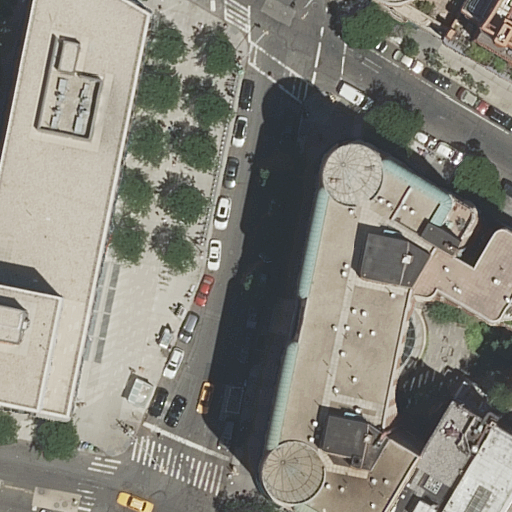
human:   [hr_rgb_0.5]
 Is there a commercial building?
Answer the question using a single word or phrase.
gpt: no

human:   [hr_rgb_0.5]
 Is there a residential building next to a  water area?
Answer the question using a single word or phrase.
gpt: no

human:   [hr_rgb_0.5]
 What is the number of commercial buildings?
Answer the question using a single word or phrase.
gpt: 0

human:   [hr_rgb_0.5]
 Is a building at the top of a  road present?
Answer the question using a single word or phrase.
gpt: yes

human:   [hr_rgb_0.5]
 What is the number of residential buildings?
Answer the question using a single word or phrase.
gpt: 8

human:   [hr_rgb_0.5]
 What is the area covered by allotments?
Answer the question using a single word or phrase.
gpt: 0m2

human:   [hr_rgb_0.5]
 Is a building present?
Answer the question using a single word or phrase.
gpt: yes

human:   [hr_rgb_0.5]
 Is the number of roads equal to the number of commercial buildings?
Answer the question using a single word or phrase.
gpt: no

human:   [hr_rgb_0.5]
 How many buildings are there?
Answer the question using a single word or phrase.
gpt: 8

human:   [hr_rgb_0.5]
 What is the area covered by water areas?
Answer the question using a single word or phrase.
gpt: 0m2

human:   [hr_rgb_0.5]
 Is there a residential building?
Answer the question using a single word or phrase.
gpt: yes

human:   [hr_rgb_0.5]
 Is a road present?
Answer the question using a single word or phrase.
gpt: yes

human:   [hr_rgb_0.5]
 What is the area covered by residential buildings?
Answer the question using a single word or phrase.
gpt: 861m2

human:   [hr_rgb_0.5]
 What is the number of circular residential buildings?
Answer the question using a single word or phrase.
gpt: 0

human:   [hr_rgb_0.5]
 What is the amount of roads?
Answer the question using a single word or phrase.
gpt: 3

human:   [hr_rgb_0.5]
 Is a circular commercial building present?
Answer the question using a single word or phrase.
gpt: no

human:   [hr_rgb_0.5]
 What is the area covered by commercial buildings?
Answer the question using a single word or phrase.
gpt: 0m2

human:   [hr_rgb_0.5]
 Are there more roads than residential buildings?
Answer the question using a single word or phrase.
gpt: no

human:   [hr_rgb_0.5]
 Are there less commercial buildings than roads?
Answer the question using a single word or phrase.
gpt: yes

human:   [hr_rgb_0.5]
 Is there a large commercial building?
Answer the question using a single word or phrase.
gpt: no

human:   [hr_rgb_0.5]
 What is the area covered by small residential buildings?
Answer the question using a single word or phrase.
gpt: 159m2

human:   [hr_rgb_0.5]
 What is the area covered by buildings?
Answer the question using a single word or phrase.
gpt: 861m2

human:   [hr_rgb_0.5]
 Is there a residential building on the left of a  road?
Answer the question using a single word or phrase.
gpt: yes

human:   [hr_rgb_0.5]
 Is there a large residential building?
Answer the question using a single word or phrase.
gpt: no

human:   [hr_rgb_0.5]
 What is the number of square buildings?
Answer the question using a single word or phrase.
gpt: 0

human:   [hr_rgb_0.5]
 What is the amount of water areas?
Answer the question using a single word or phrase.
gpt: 0

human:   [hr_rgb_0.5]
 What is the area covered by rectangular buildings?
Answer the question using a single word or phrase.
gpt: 544m2

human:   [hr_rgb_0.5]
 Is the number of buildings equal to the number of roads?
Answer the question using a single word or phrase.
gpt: no

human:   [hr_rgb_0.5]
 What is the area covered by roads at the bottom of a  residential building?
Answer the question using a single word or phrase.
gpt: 0m2

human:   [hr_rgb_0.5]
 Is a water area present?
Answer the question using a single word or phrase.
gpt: no

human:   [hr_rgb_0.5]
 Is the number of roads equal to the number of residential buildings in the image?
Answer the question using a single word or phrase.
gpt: no

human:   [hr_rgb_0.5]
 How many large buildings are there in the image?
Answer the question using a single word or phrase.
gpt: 0

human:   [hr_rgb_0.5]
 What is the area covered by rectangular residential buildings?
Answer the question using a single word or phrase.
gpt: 544m2

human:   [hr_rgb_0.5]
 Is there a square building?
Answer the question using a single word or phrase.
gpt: no

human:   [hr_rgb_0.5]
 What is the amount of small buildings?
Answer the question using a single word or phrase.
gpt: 4

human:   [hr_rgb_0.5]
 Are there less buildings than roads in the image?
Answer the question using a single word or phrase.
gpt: no

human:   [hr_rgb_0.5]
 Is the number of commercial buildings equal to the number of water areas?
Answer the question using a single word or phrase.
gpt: yes

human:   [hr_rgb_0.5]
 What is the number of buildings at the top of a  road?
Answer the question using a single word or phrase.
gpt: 6

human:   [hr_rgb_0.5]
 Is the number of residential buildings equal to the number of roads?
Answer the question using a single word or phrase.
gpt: no

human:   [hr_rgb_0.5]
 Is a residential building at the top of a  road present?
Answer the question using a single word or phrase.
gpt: yes

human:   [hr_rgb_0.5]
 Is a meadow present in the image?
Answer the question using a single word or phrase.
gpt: no

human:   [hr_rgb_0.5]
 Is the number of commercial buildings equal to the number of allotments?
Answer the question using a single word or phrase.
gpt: yes

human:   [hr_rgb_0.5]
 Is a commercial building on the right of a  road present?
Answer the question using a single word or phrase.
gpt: no

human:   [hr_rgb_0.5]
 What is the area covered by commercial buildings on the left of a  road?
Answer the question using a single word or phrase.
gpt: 0m2

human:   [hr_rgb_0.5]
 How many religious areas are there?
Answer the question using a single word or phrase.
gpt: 0

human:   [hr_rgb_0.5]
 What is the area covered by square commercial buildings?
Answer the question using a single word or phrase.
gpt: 0m2

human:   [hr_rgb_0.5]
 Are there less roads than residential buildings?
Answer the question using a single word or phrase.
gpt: yes

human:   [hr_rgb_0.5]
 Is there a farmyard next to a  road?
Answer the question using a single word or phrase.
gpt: no

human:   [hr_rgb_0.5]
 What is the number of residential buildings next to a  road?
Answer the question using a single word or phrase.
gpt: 8

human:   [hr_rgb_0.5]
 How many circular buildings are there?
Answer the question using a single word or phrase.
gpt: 0

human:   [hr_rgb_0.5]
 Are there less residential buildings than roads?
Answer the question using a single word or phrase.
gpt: no

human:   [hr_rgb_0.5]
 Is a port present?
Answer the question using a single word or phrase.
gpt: no

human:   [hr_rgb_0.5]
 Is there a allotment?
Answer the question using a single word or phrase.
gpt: no

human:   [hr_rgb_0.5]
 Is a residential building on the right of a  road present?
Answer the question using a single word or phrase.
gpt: yes

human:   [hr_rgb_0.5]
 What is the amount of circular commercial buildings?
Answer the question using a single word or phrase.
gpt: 0

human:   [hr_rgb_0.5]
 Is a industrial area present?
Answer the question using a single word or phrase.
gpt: no

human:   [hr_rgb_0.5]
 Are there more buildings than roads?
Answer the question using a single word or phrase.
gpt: yes

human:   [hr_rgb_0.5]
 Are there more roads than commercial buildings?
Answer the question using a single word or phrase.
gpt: yes

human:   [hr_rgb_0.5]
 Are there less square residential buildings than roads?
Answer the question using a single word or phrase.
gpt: yes

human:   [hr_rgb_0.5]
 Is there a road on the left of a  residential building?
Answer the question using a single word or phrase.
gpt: yes

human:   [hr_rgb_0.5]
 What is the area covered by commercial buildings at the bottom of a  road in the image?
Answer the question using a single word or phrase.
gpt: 0m2

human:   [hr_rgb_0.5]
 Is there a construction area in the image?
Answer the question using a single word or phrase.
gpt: no

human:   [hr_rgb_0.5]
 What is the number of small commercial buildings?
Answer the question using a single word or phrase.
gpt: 0

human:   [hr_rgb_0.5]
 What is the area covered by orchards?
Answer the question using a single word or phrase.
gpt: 0m2